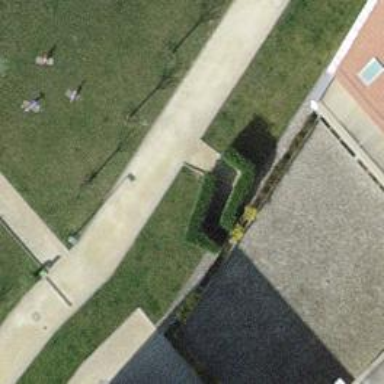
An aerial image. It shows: Hedge barrier.